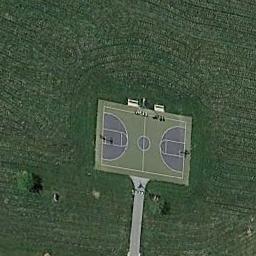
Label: basketball_court